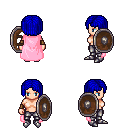
a pixel art fantasy rpg character, female body template, human, light skin, pink cape, metal pants, blue pageboy hairstyle, leather bracers, metal boots, shield, four views (front, back, left, right), 2x2 character sprite sheet, small pixel art, hard edges, no anti-aliasing